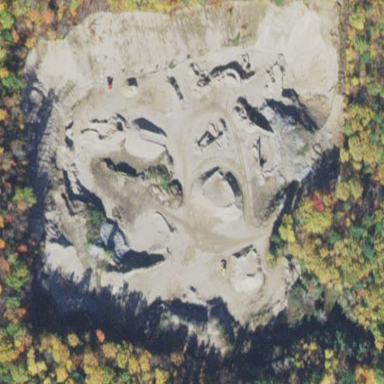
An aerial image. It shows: Quarry used for extracting aggregate resources.